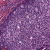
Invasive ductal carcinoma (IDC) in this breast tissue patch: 1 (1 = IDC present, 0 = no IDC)